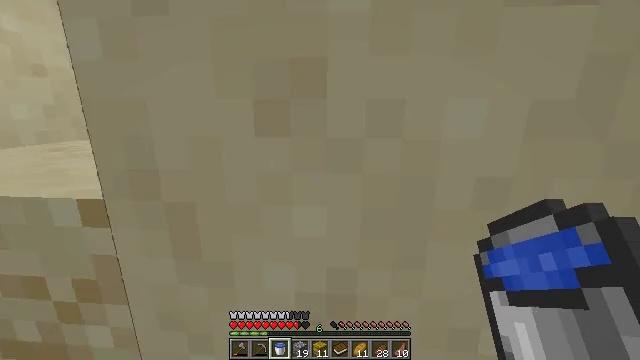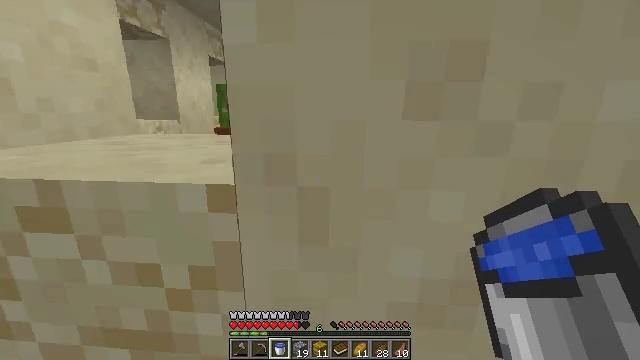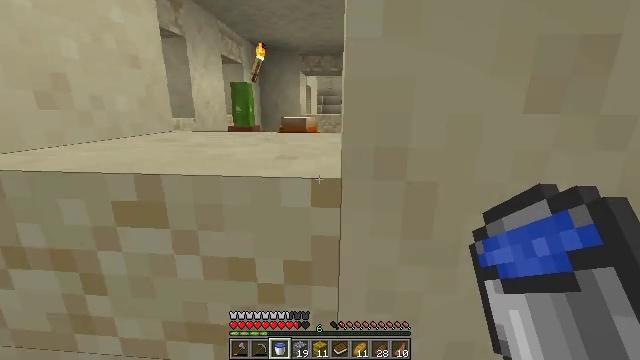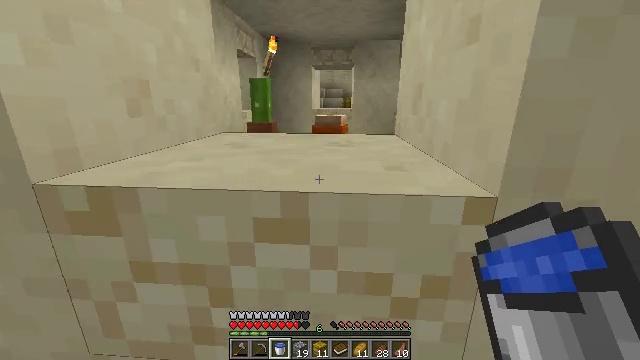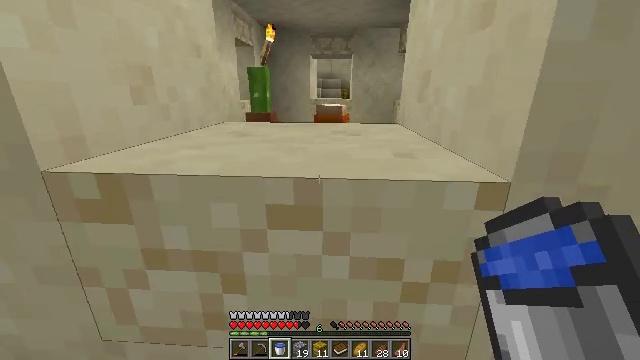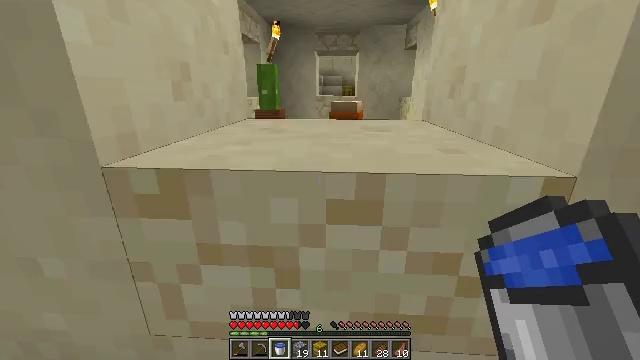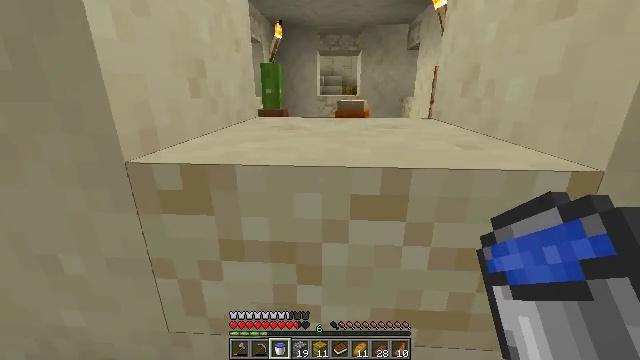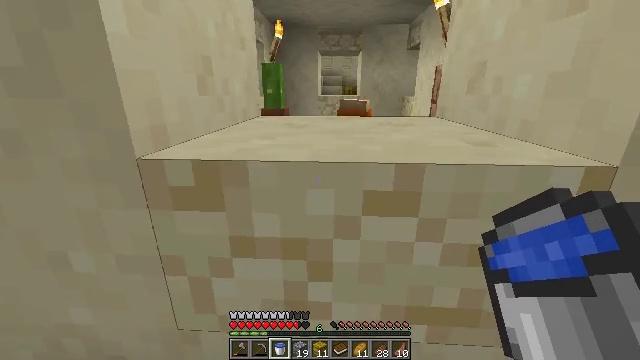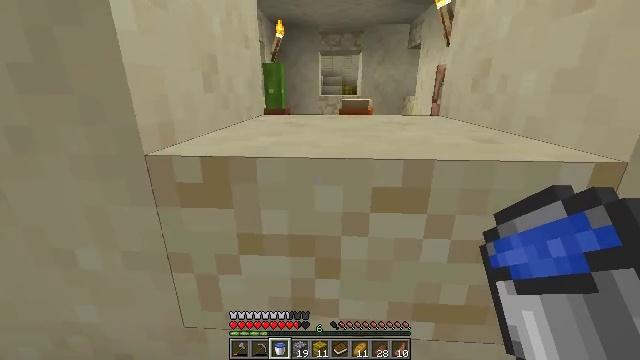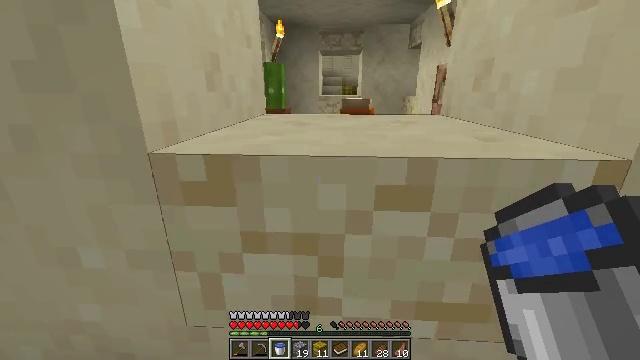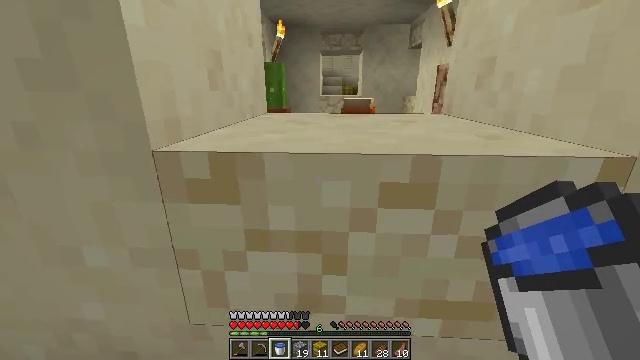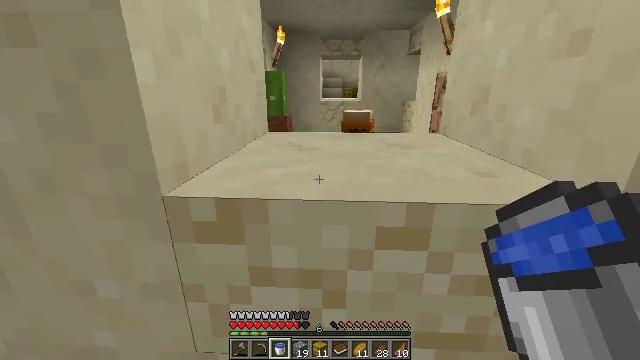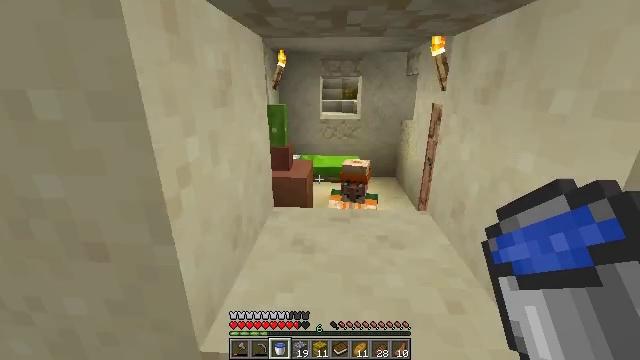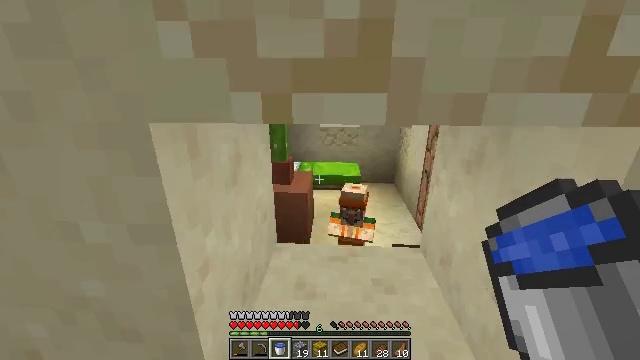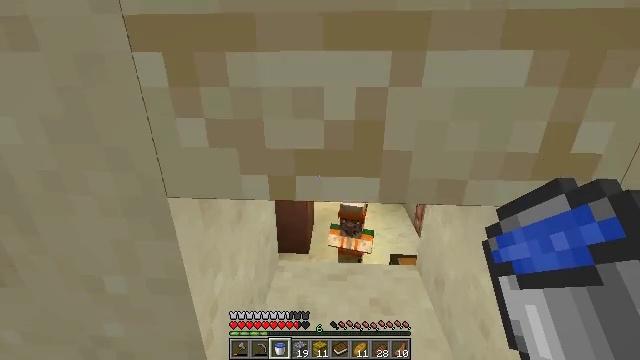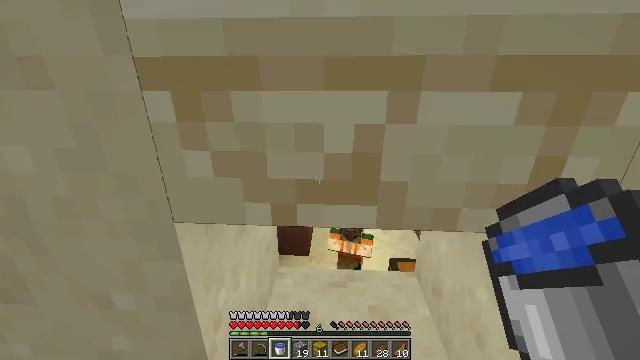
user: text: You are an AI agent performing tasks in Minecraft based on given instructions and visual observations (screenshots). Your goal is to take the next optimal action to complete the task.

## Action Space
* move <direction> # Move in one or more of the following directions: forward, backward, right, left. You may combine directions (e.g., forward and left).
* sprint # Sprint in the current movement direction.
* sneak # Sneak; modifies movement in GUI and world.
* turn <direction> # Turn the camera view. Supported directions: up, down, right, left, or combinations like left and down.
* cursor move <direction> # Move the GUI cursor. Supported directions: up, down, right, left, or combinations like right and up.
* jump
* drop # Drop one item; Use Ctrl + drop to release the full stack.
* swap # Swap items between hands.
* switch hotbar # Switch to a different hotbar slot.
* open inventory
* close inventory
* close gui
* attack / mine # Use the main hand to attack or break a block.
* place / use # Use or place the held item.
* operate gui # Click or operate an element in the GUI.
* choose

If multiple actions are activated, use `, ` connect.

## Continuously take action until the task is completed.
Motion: motion action
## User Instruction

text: Mine the potted cactus.
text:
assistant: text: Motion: move left
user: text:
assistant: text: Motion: move left
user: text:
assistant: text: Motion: move left, turn down
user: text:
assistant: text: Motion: turn down
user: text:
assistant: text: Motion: no_op
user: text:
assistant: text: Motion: no_op
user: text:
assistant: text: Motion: no_op
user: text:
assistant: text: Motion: no_op
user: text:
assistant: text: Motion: no_op
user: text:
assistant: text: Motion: no_op
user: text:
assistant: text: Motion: jump
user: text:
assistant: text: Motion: jump
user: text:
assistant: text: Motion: turn down, jump
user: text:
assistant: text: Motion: jump
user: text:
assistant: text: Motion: jump
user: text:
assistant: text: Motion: no_op
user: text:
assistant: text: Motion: no_op
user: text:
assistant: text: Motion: no_op
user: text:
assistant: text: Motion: no_op
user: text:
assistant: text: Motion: no_op
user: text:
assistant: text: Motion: no_op
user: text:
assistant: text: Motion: no_op
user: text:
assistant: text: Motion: no_op
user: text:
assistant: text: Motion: move right
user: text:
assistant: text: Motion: move right
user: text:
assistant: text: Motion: move right
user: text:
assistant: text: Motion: move right
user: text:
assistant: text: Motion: move right
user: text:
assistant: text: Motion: move right, sprint
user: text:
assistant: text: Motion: move right, sprint